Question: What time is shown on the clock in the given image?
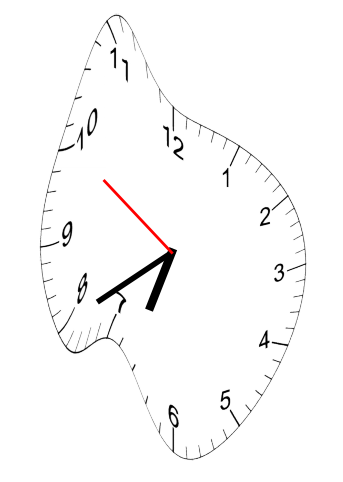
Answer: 06:39:50